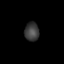
Tissue: skin
Cell type: Fibroblasts
Senescence score: 0.727
Nuclear area (px): 267
Mean DAPI intensity: 59.322